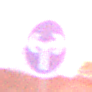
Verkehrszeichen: VorgeschriebeneFahrtrichtungRechtsOderLinks
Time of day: SunriseSunset
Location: Outdoor (Nature)
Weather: Clear
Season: NotSpecified
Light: Natural